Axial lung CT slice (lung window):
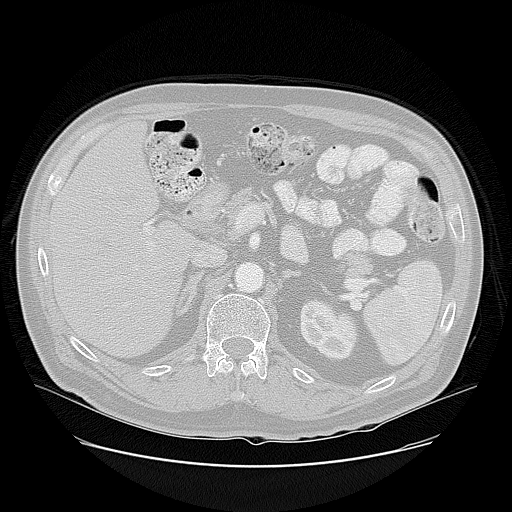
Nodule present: no